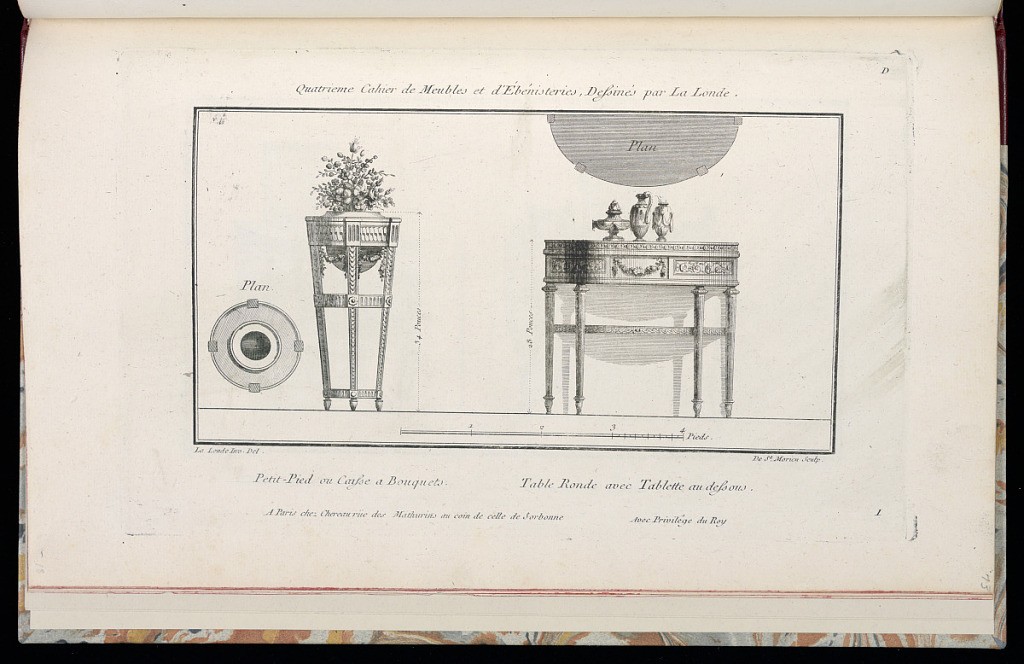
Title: Petit-Pied ou Caise a Bouquets. Table Ronde avec Tablette au dessous
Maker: Richard de Lalonde, French, active 1780–96
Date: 1775-1788
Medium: Etching on off-white laid paper
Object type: Print
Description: Elevations and plans for designs for a small side table that can hold flowers and a side semicircular table with a shelf below. The furniture is decorated with ornament motifs including interlaced piastre, rosettes, fluting, garlands, wave pattern, scrolling acanthus leaves. The plate is signed and numbered.